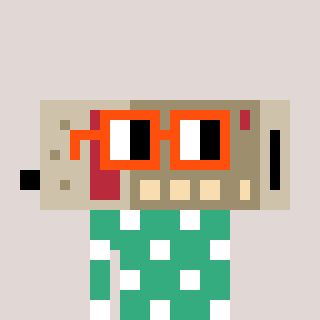
a pixel art character with square orange glasses, a cordless phone-shaped head and a teal-colored body on a warm background